Field crop: tomato
Growth stage: 1
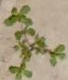
Species: portulaca